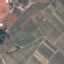
Label: PermanentCrop